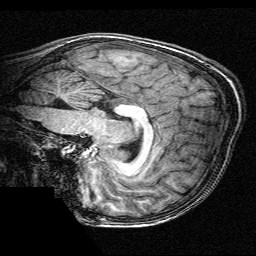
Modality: T1w
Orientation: sagittal
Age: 12
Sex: male
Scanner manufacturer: siemens
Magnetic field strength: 3 T
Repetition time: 2.3 s
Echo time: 0.00336 s